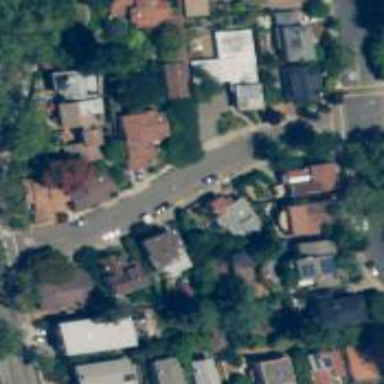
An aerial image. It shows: Residential road with asphalt surface and separate sidewalk.